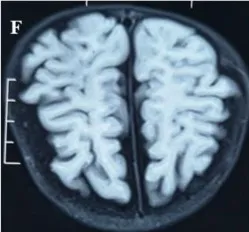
(F) Brain MRI: poor white matter development.
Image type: radiology (mri)